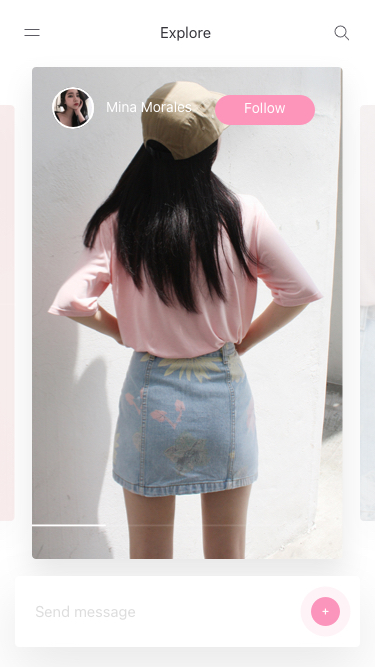
Text in this UI design:
Follow
Mina Morales
Send message
Explore